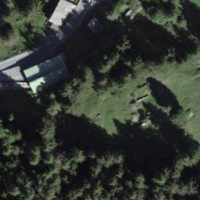
EUNIS habitat code: 43
Species observed at this site:
Milvus milvus
Silene dioica